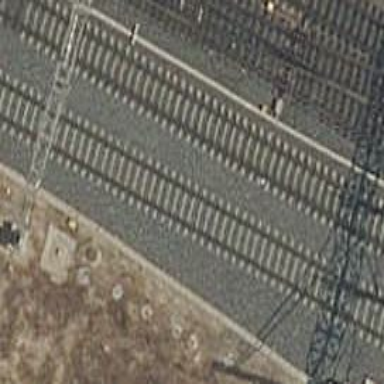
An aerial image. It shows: Railway yard with electrified contact lines.